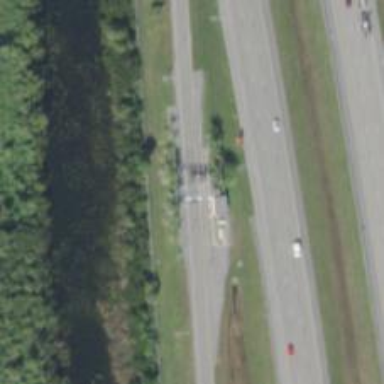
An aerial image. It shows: Toll gantry on the road.